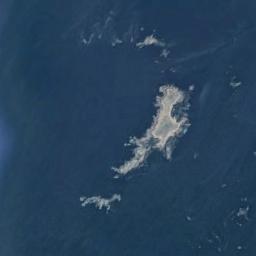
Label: island